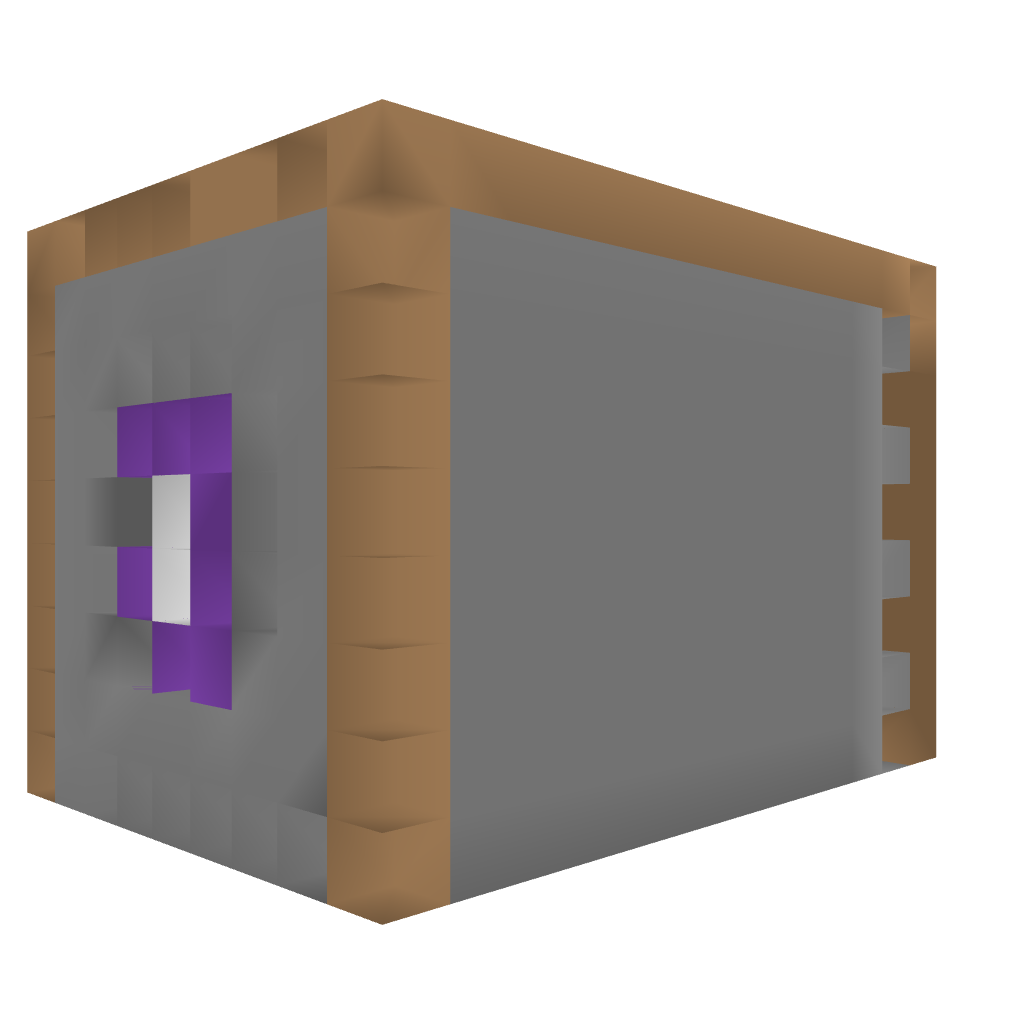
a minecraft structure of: Trading Room blocked structure with purple entrance and door in the center